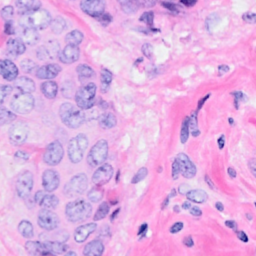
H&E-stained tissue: Breast